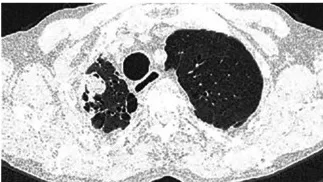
Chest CT. , fungus ball lesion progression of the right lung while tapering OCS.
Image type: radiology (ct)